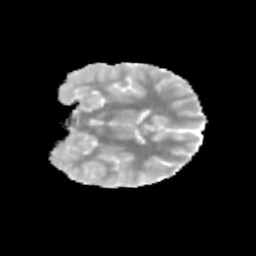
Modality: MD
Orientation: coronal
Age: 12
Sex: female
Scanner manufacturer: siemens
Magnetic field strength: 3 T
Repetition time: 3.8 s
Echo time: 0.07 s